Field crop: maize
Growth stage: 2
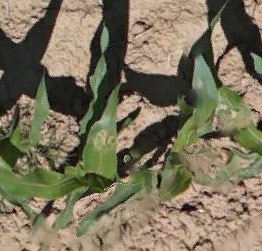
Species: maize